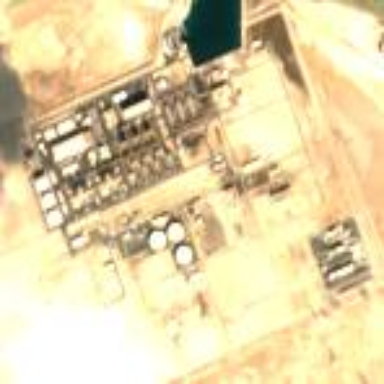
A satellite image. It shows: Water works facility with power plant.